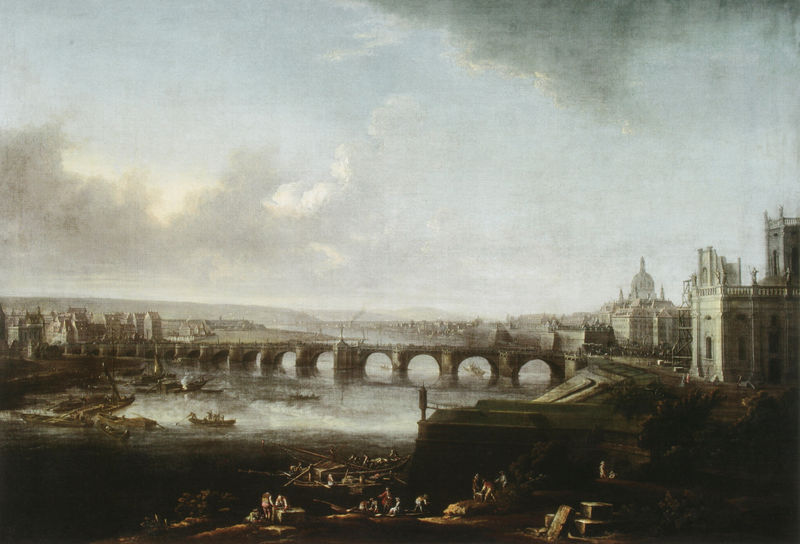
Titel: Ansicht von Dresden mit der Augustusbrücke
Künstler: Johann Alexander Thiele
Standort: Dresden
Institution: Gemäldegalerie Alte Meister
Schlagwörter: blau, dunkel, gemälde, himmel, mann, meer, schatten, wasser, weiß, wolken, bäume, fluss, frauen, grün, landschaft, menschen, ocker, see, stadt, ufer, braun, fenster, frau, grau, hell, hintergrund, holz, laterne, licht, marmor, männer, paris, pfeiler, schwarz, strasse, szene, gebäude, haus, schloss, wolke, leute, malerei, architektur, historie, stein, dämmerung, ferne, horizont, häuser, hügel, spiegelung, weite, brücke, gewässer, kirche, qualm, rauch, sonne, england, anhöhe, arbeit, boot, boote, handel, kahn, paddel, ruder, bewölkt, hellblau, gischt, schiff, schiffe, strand, wellen, düster, ansicht, bogen, italien, kisten, ort, vedute, berge, dorf, dunst, nebel, klein, landschaftsmalerei, weis, figuren, hafen, ladung, schiffahrt, joche, kai, kuppel, strom, treppe, vorsprung, arch, arches, architecture, balcony, blue, church, columns, men, oil, palace, people, white, black, gray, grey, painting, windows, yellow, ruderboot, rudern, finster, oil painting, brown, geländer, zinnen, ortschaft, stadtansicht, stadtrand, bögen, gewölbe, antike, burg, palast, übergang, balustrade, dom, neblig, ruinen, stelzen, kathedrale, rom, kontraste, villa, mauern, cloud, clouds, rock, sky, stone, anblick, boat, building, hills, house, landscape, mountain, sea, shore, water, horizon, houses, roofs, tower, village, siedlung, tempel, river, mediterran, dresden, london, bau, anlegestelle, boats, cloudy, sailors, storm, turner, wave, bauten, bridge, town, bauen, brücken, tiber, italy, amsterdam, brückenbogen, city, ufermauer, petersdom, brückenpfeiler, dome, rome, botte, buildings, budapest, construction, elbe, english, smog, harbor, stadtteil, outdoors, ships, chimneys, work, bank, fog, themse, haze, mist, tan, brückenkopf, donau, engelsburg, mäuse, nmänner, big, tall, workers, vista, bootr, archs, riverside, flemish, stucco, canal, poles, bootsbau, s. pietro, oars, crates, ponte st, waldschlösschenbrücke, limestone, workmen, cargo, leading, row boat, colorless, quay, cky, fetung, rowing boats, skt, people travelling, rine, roawing, mdome